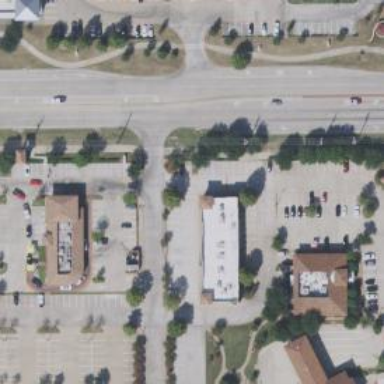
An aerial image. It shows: Healthcare clinic.